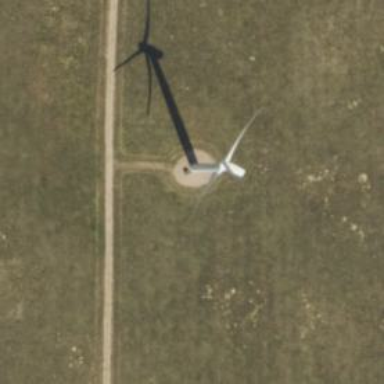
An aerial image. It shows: Wind power generator with wind turbines.